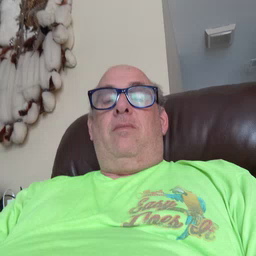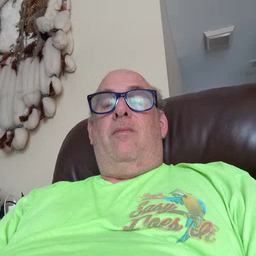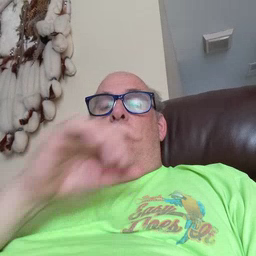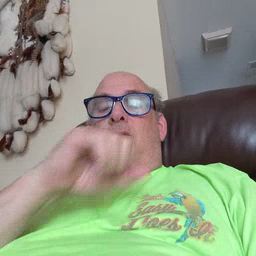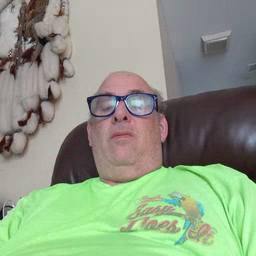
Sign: orange